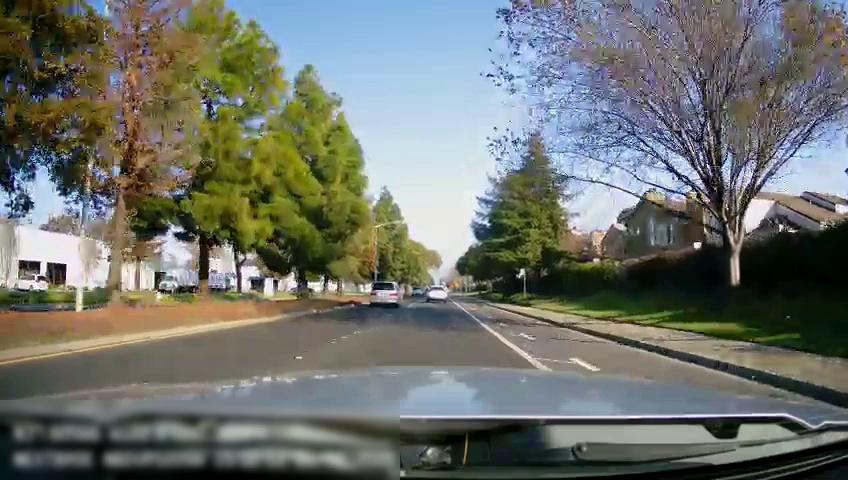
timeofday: Day
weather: Sunny
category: Drivable Space
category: Vehicles | SUV
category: Vehicles | Van
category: Vehicles | SUV
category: Lanes | Alternate Lane
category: Lanes | Current Lane
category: Lanes | Current Lane